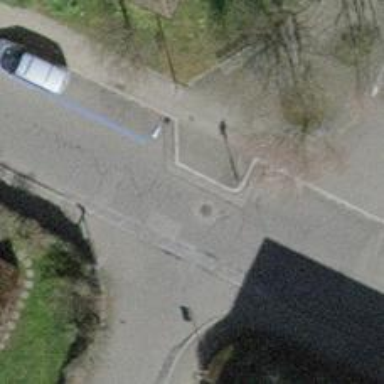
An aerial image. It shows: Residential road with asphalt surface and sidewalks on both sides. The road features traffic calming table.